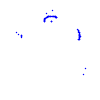
Particle: kaon